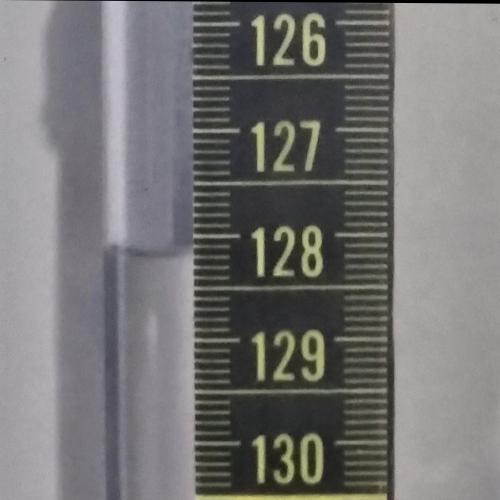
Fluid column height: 128.2 cm